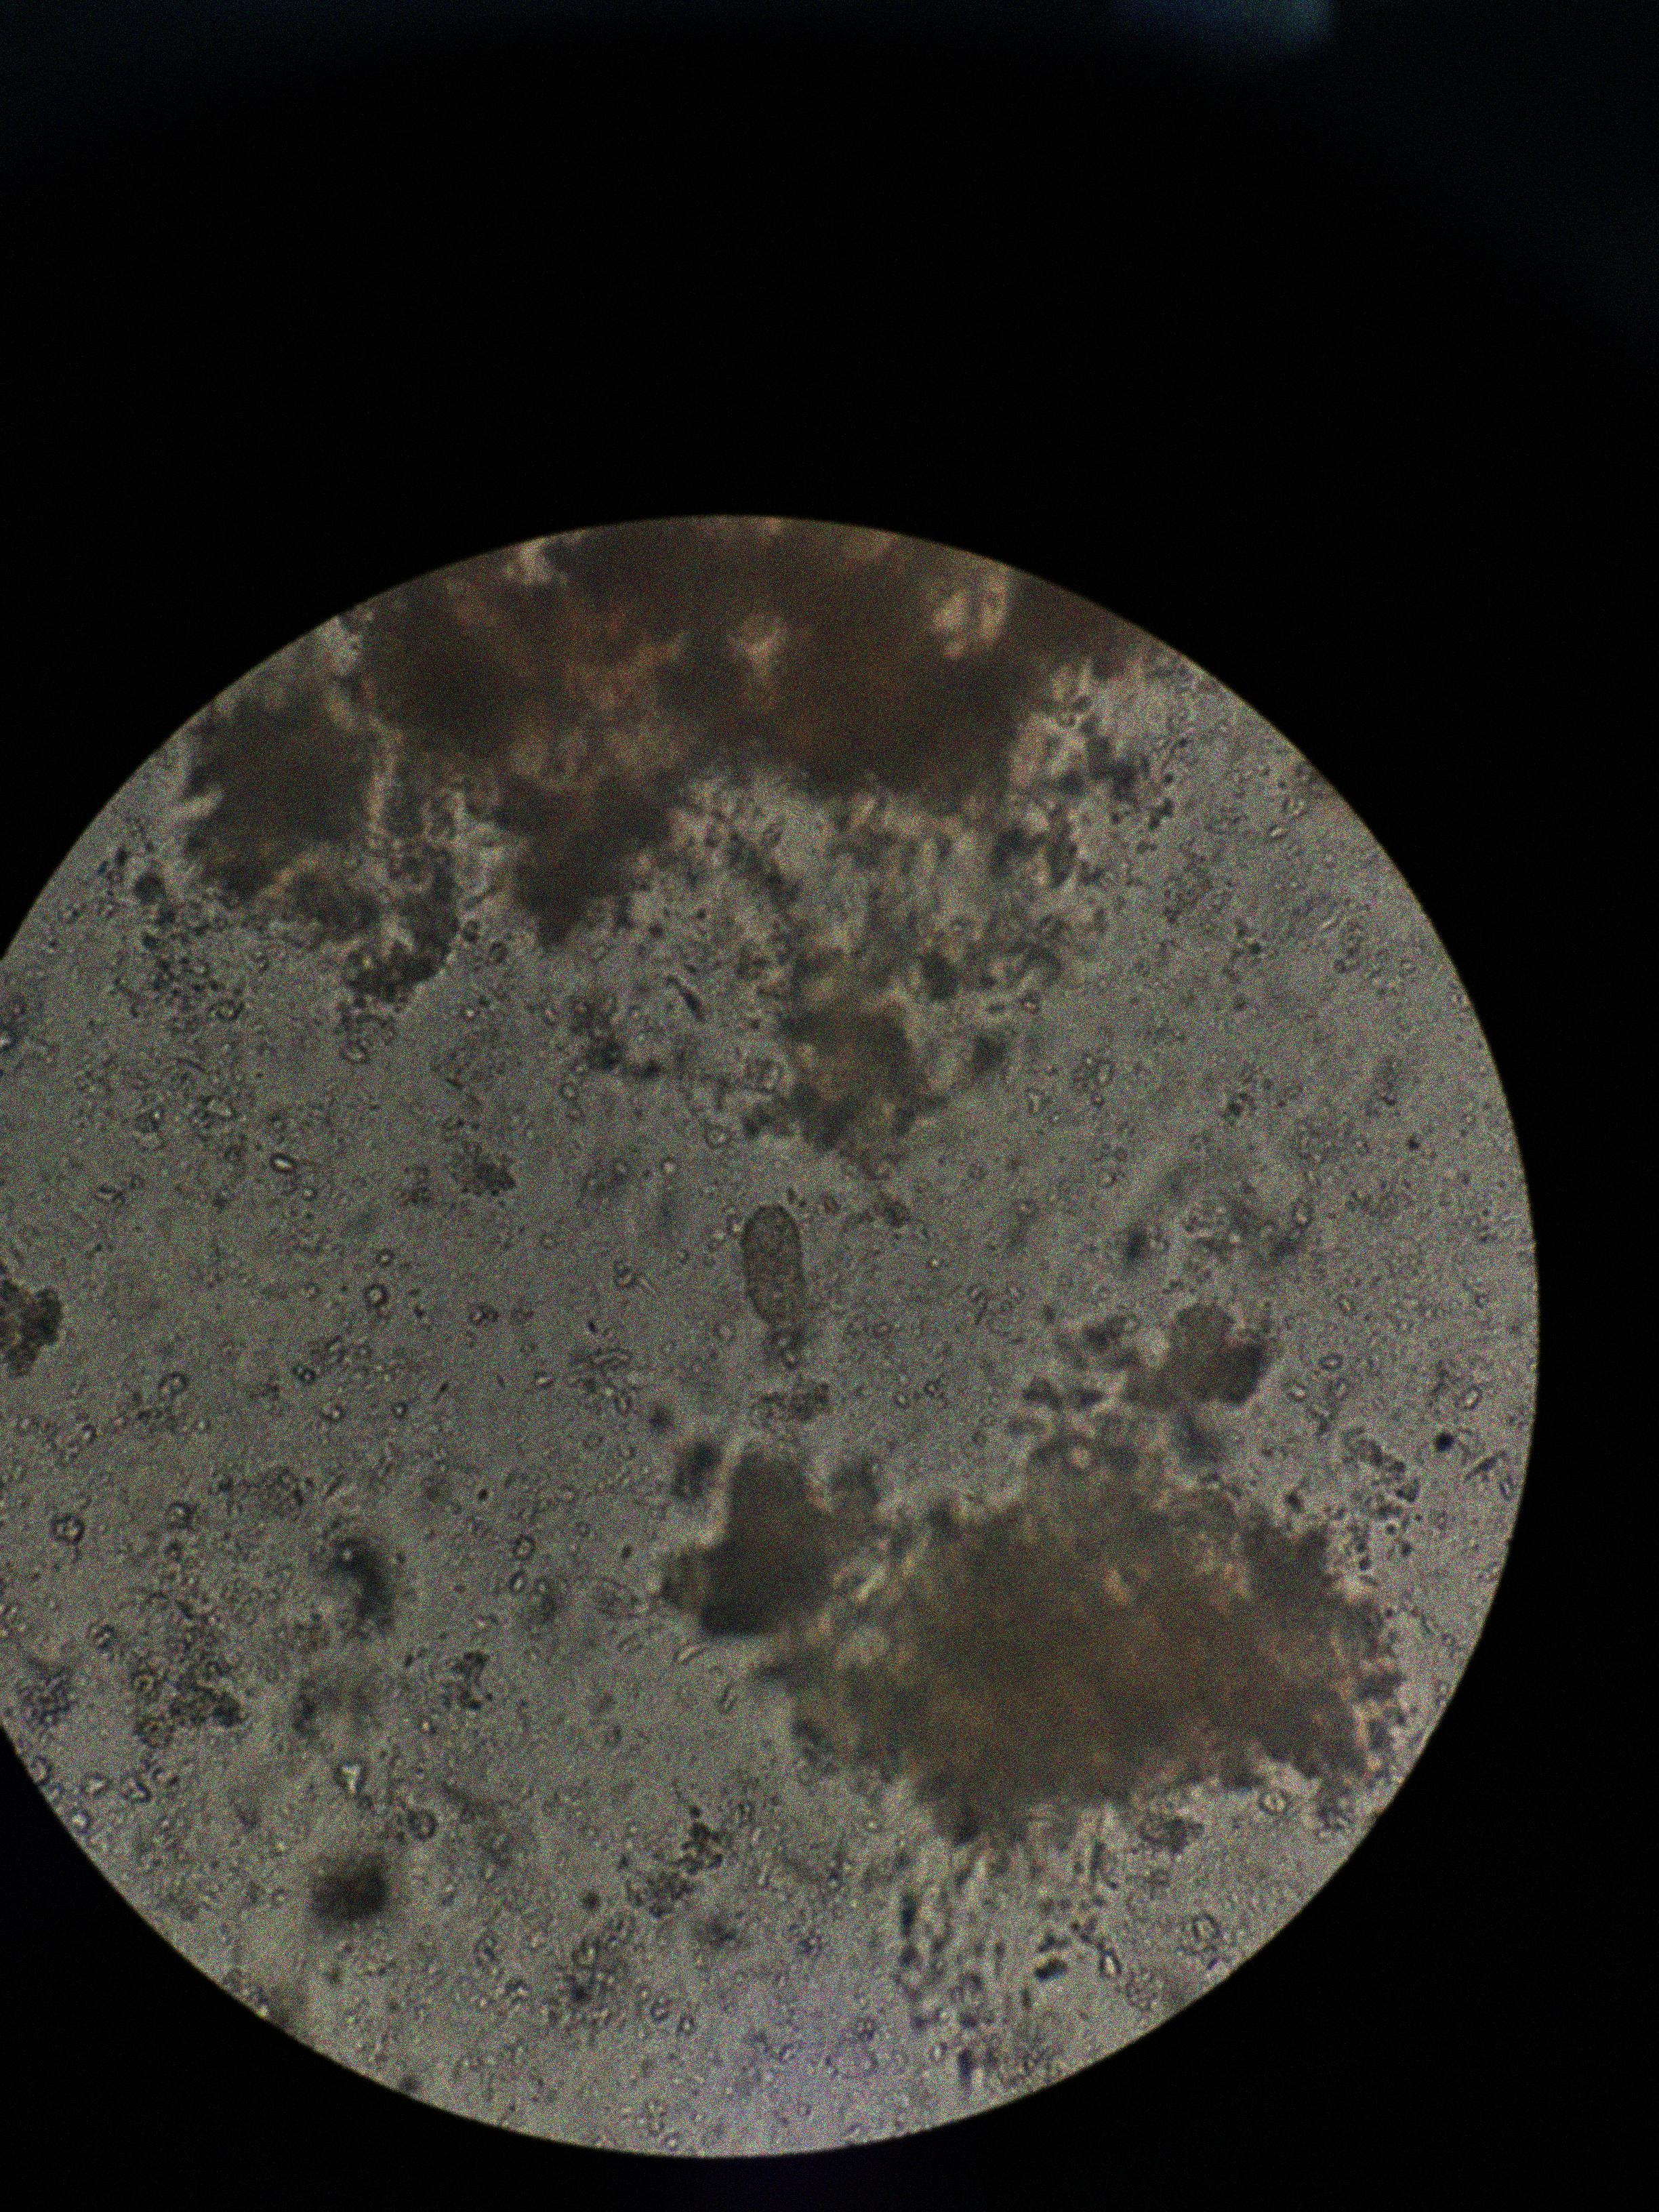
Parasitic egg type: Capillaria philippinensis